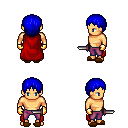
a pixel art fantasy rpg character, male body template, human, tanned skin, red cape, magenta pants, blue plain hairstyle, gold gloves, brown slippers, dagger, four views (front, back, left, right), 2x2 character sprite sheet, small pixel art, hard edges, no anti-aliasing